Interaction volume radius: 5 \u00c5
Interaction volume height: 45 \u00c5
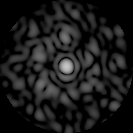
Disorder parameter: 0.768